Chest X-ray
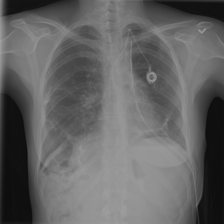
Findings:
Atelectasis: negative
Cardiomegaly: negative
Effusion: negative
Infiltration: negative
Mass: negative
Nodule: negative
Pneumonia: negative
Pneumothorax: negative
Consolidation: negative
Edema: negative
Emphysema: negative
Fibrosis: negative
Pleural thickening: negative
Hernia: negative